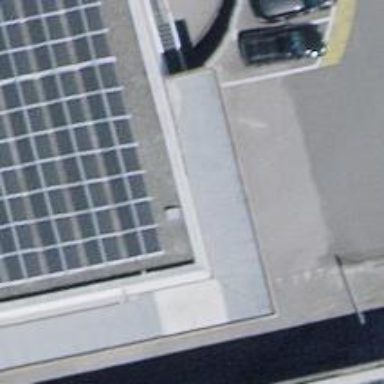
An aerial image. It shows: Parking entrance.